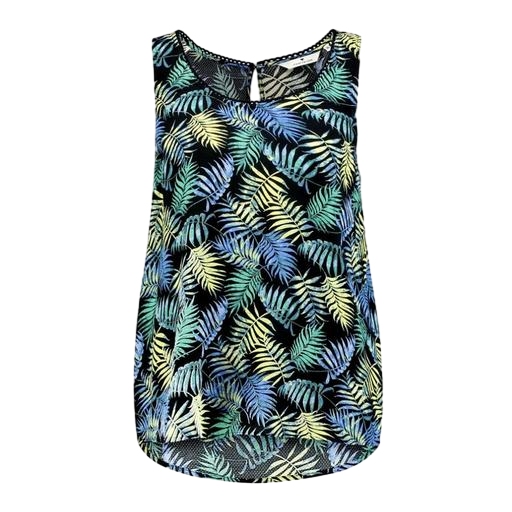
blue lala palm leaf-print top, black petite printed high-low top only macy, patterned tank top, white background